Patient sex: M
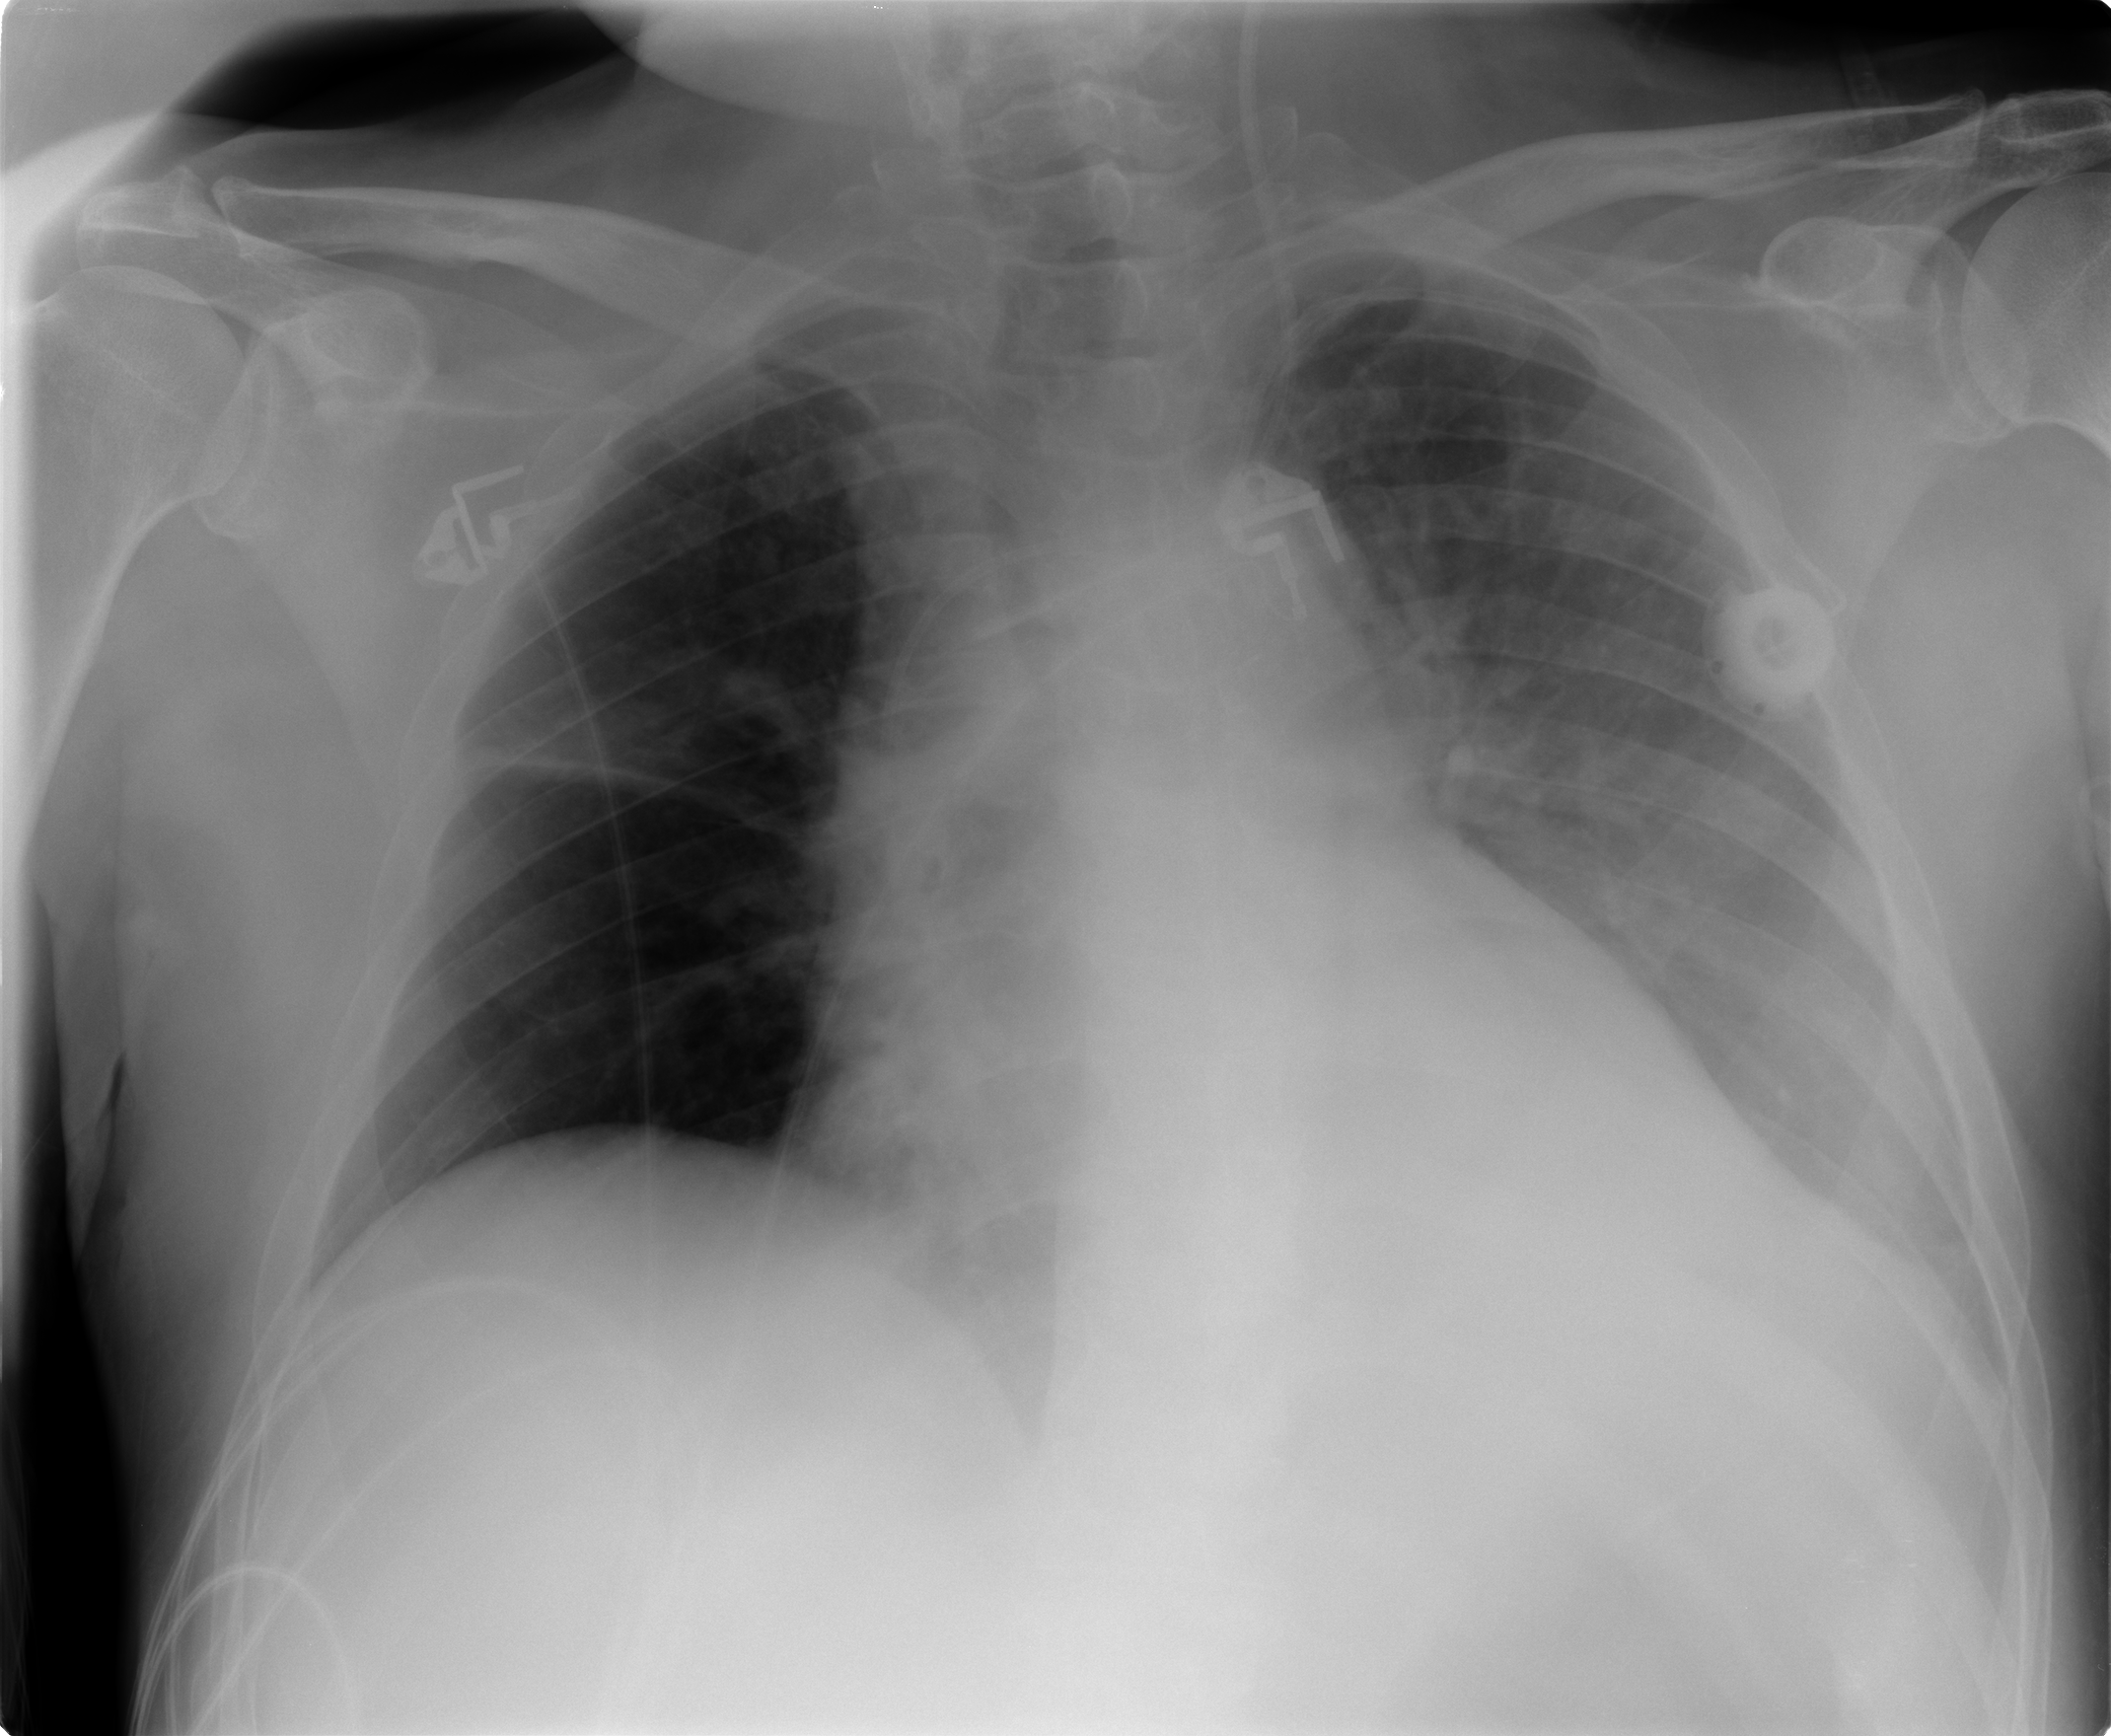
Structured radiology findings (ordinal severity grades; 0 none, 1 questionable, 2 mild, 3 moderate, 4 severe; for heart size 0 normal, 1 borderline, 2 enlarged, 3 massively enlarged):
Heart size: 2
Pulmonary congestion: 1
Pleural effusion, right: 0
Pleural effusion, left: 2
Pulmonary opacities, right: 0
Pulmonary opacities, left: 2
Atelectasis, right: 2
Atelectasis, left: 2